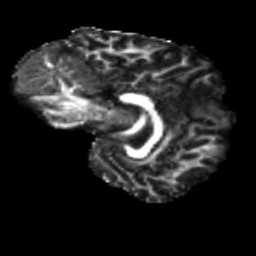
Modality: FA
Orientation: sagittal
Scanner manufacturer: siemens
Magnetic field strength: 3 T
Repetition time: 4 s
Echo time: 0.0594 s